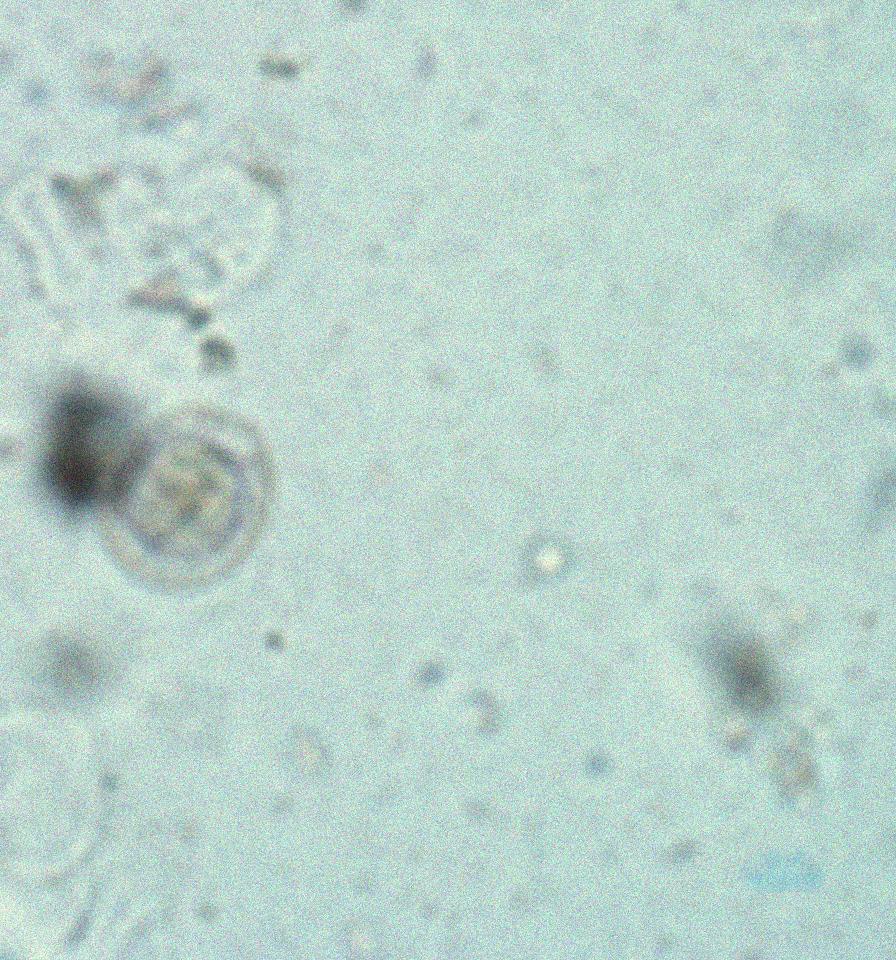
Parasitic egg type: Hymenolepis nana